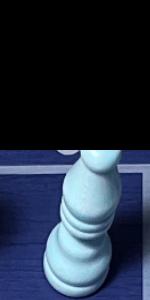
Label: Bishop_White